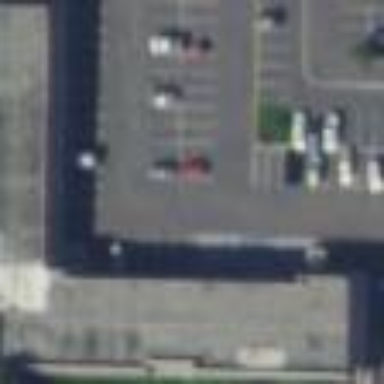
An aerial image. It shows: Building that is motel.